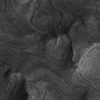
Atmospheric dust classification: not_dusty